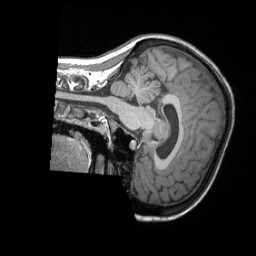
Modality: T1w
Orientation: sagittal
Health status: healthy
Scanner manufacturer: siemens
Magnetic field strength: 3 T
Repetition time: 2.3 s
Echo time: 0.00287 s